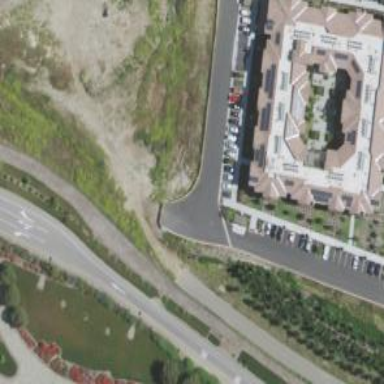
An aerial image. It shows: Service road with sidewalk on the left.